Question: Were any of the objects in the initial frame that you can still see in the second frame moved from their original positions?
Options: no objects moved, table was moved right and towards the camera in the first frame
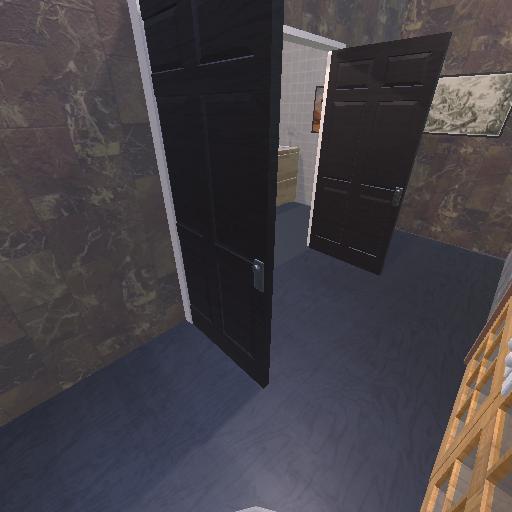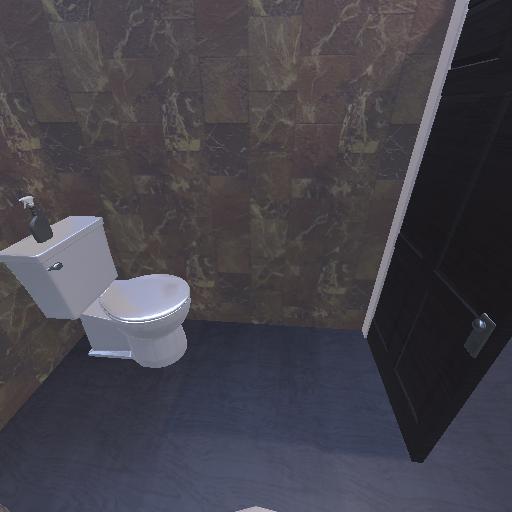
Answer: no objects moved